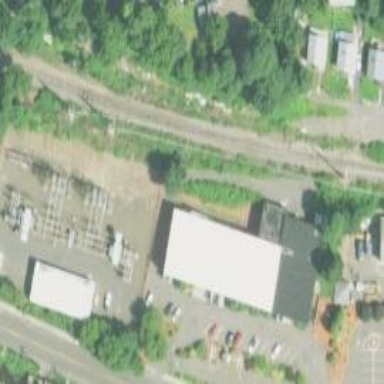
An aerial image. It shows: Outdoor distribution substation.